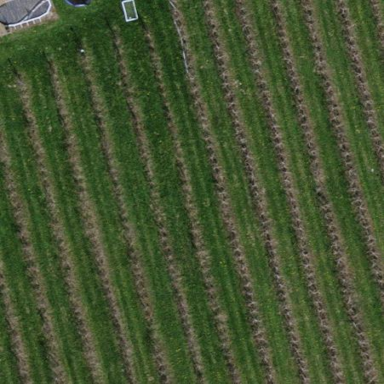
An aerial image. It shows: Beautiful vineyard in the countryside.